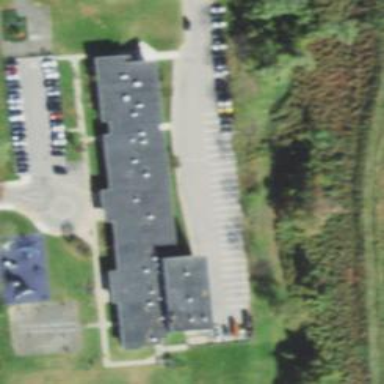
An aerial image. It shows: School.